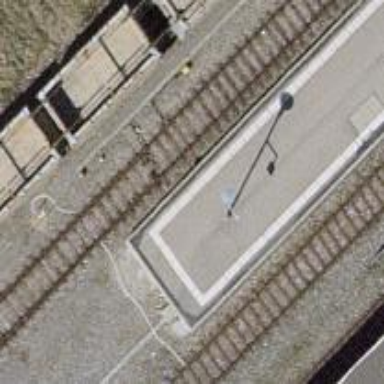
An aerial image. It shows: Railway switch.